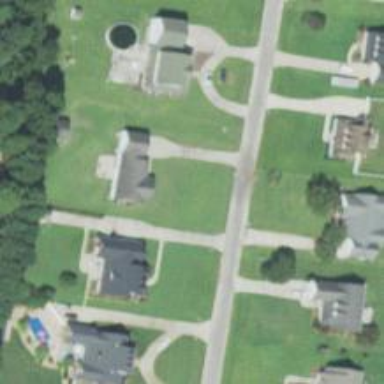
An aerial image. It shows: Driveway leading to service road.